Question: I have 3 kinds of objects: Agency, BusinessUnit and Client (each with their own respective table)
In terms of hierarchy, Agencies own BusinessUnits, and BusinessUnits own Clients.
I have 3 C# POCO Objects to represent them (I usually select new {} into them, rather than use the LINQ generated classes):
'''
public class Agency
{
public IEnumerable<BusinessUnit> BusinessUnits { get; set; }
}
public class BusinessUnit
{
public IEnumerable<Client> Clients { get; set; }
}
public class Client
{
public int NumberOfAccounts { get; set; }
public Decimal AmountOfPlacement { get; set; }
public Decimal AvgBalance { get; set; }
public Double NeuPlacementScore { get; set; }
}
'''
You can see that Agencies contain a list of BusinessUnits, and BusinessUnits contain a list of Clients.
I also have a mapping table called BAC_Map in the database which says which owns which, and it looks something like this:

How can I construct a query, so I can query for and return a list of Agencies? Meaning that, I want each Agency to have its list of BusinessUnit objects set, and I want the list of BusinessObjects to have its list of Clients set.
I can do basic LINQ queries, but this is a little over my head concerning the Map table and the multiple? queries.
How could I construct a method like GetAllAgencies() which would query, for not only all agencies, but populate its BusinessUnits that Agency owns, and the Clients those BusinessUnits own?
---
Edit: Any tips or info is appreciated. Do I need to do joins? Does this need to be multiple queries to return an Agency list, with its submembers populated?
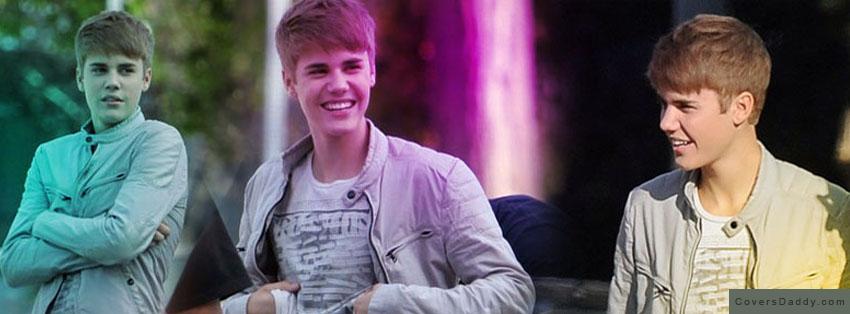
Answer: If you drop all four tables (Agency, BusinessUnit, Client, Map) on the linq to sql designer, and draw relationships from Map to the other three, there will be some useful properties on Map.
'''
//construct a query to fetch the row/column shaped results.
var query =
from m in db.map
//where m.... ?
let a = m.Agency
let b = m.BusinessUnit
let c = m.Client
// where something about a or b or c ?
select new {
AgencyID = a.AgencyID,
AgencyName = a.Name,
BusinessUnitID = b.BusinessUnitID,
ClientID = c.ClientID,
NumberOfAccounts = c.NumberOfAccounts,
Score = c.Score
};
//hit the database
var rawRecords = query.ToList();
//shape the results further into a hierarchy.
List<Agency> results = rawRecords
.GroupBy(x => x.AgencyID)
.Select(g => new Agency()
{
Name = g.First().AgencyName,
BusinessUnits = g
.GroupBy(y => y.BusinessUnitID)
.Select(g2 => new BusinessUnit()
{
Clients = g2
.Select(z => new Client()
{
NumberOfAccounts = z.NumberOfAccounts,
Score = z.Score
})
})
})
.ToList();
'''
If approriate filters are supplied (see the commented out 'where' clauses), then only the needed portions of the tables will be pulled into memory. This is standard SQL joining at work here.